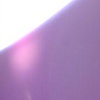
Label: sunburn